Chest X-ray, PA view. Patient: 70 years old, sex M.
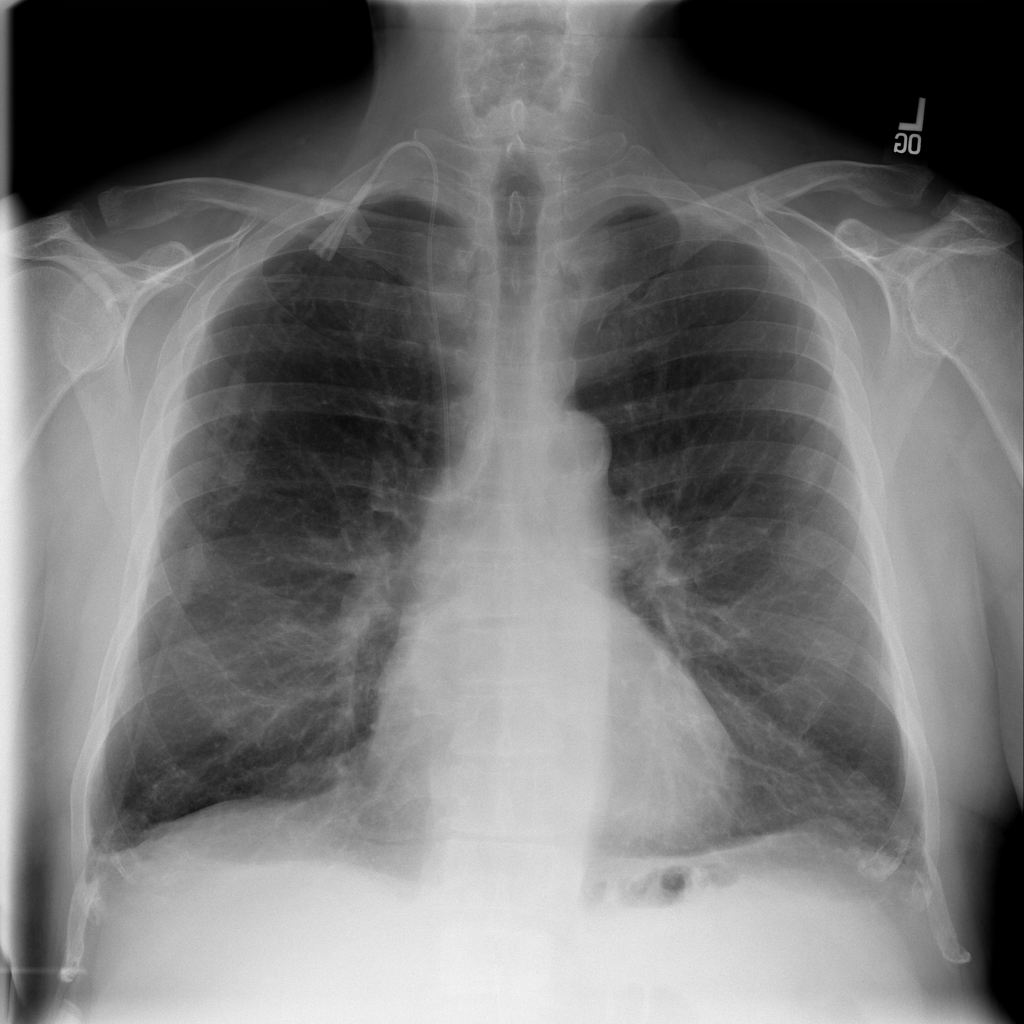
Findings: Infiltration